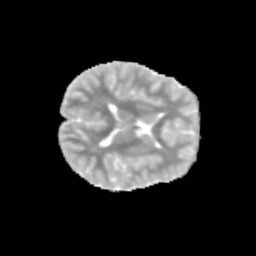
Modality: MD
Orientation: axial
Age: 9
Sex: male
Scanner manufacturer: siemens
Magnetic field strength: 3 T
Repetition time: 3.8 s
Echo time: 0.07 s